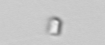
Label: Chaetoceros_tenuissimus